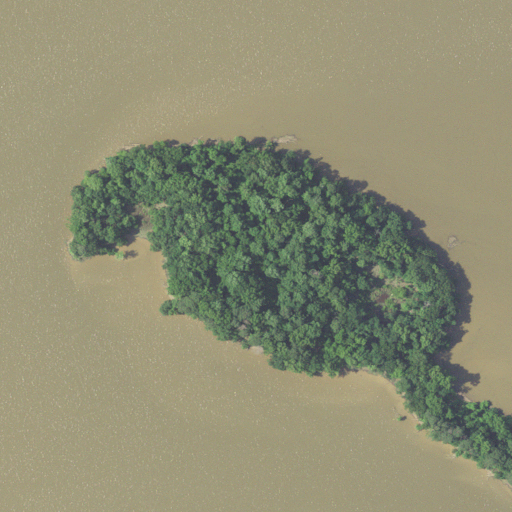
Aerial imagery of island in North Carolina named Big Island containing open water, woody wetlands, and herbaceous wetlands